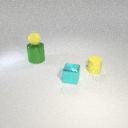
small yellow rubber cylinder in front of large green metal cylinder